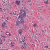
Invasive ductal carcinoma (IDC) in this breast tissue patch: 1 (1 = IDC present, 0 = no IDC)